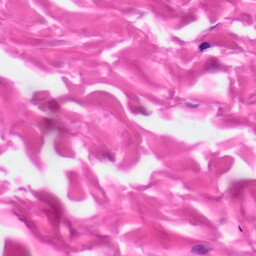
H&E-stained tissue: Skin